Field crop: tomato
Growth stage: 2
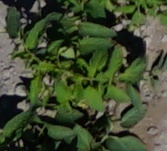
Species: tomato